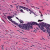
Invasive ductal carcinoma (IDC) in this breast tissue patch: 0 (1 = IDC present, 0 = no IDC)